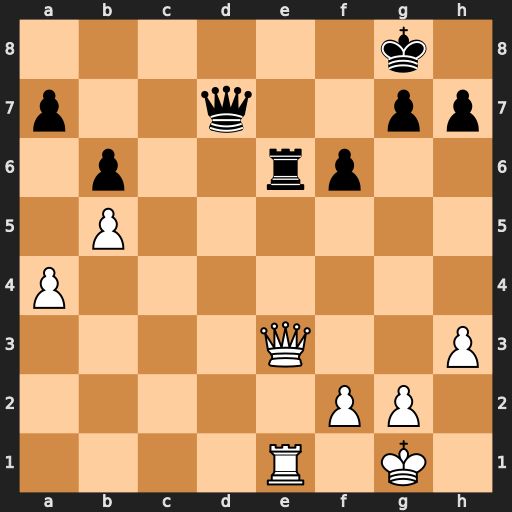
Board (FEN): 6k1/p2q2pp/1p2rp2/1P6/P7/4Q2P/5PP1/4R1K1
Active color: w
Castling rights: -
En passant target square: -
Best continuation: Qxe6+ Qxe6 Rxe6